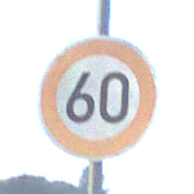
Verkehrszeichen: Geschwindigkeit60
Umgebung: Outdoor, Nature
Tageszeit: Dawn
Wetter: Clear
Licht: Natural
Jahreszeit: NotSpecified
Kontrast: LowContrast